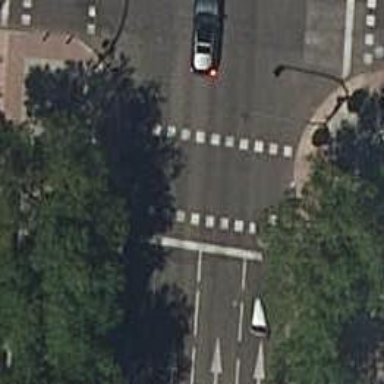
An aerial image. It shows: Road crossing with traffic signals.